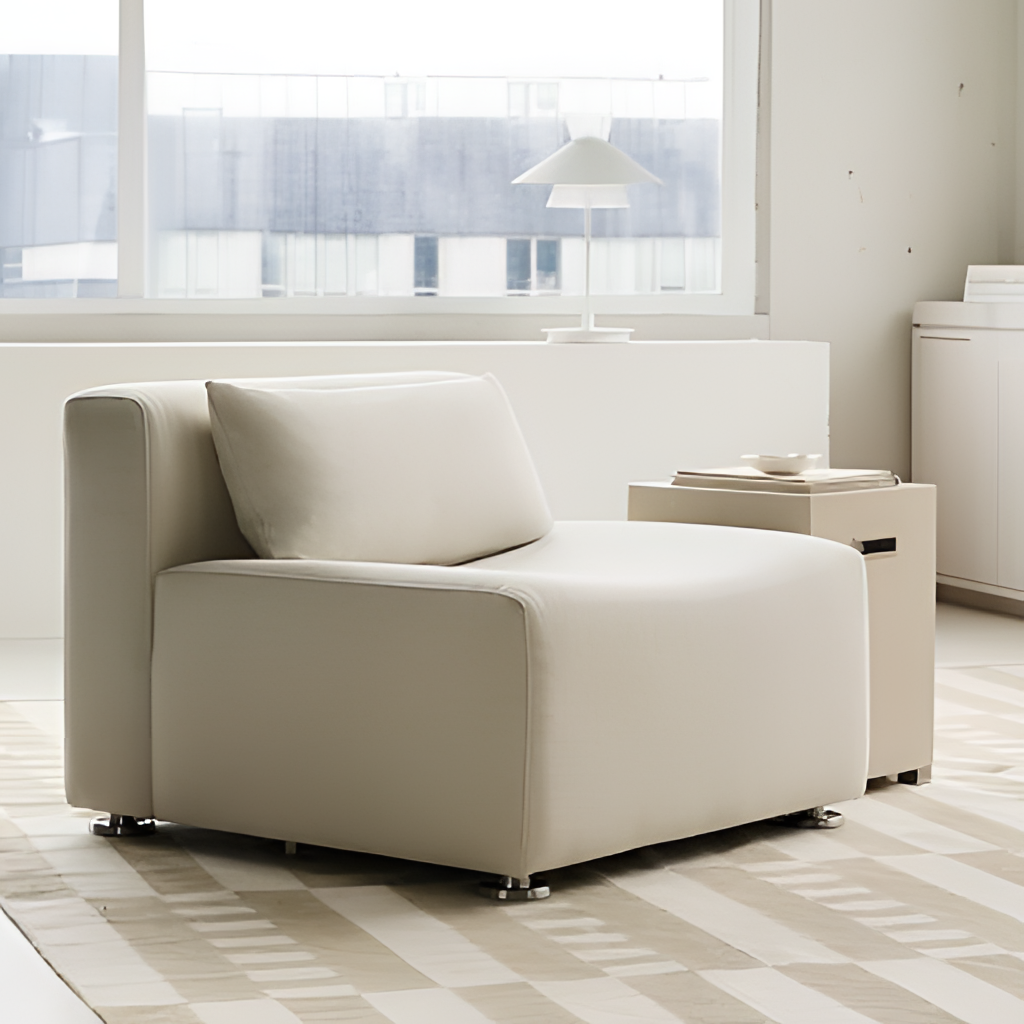
living room, fabric armchair, tile flooring, with large square pattern, white paint wallpaper, with solid pattern, modern